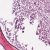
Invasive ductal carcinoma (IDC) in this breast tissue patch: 0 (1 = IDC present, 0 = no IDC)